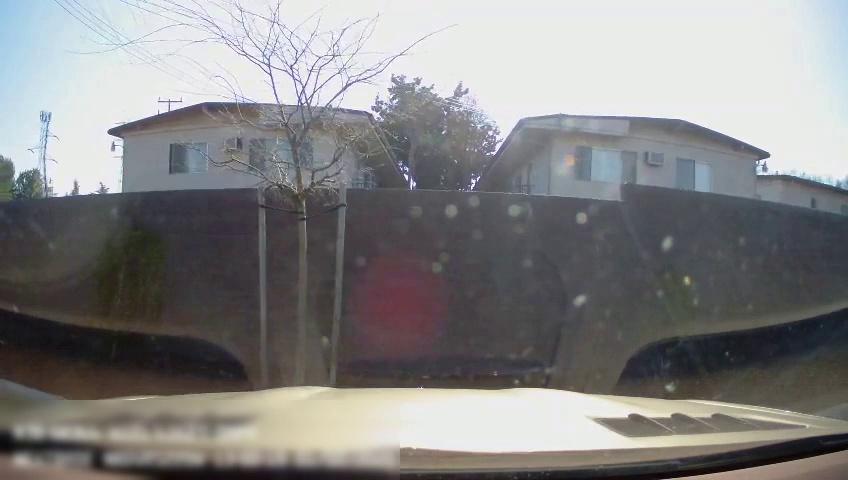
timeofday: Day
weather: Sunny